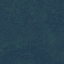
Label: Forest